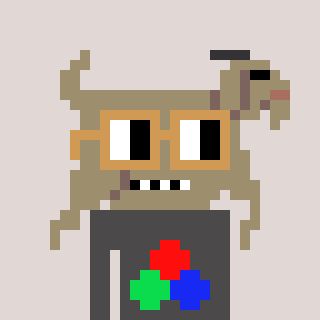
a pixel art character with square brown glasses, a goat-shaped head and a grayscale-colored body on a warm background